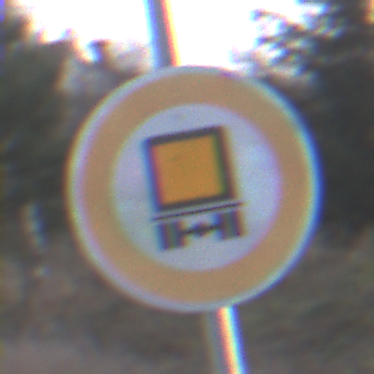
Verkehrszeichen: VerbotKennzeichnungspflichtigeKraftfahrzeugeGefaehrlicheGueter
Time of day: MorningAfternoon
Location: Outdoor (Nature)
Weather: PartlyCloudy
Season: NotSpecified
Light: Natural